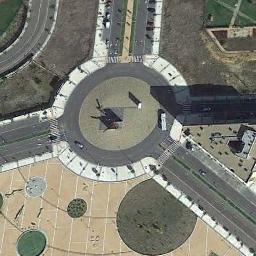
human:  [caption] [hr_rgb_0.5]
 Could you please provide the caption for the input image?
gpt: There are several vehicles on the road at the roundabout with four roads, Some trees and a large square around the roundabout .

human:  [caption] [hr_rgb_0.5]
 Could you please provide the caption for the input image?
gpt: There are several cars at the roundabout .

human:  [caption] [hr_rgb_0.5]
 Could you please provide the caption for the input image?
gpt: The roundabout with three exits and entrances is in the clearing and a square is next to the roundabout .

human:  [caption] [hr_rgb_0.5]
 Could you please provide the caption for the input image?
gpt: The roundabout is on the bare land next to buildings .

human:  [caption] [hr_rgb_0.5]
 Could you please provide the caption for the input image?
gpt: There are three roads connecting to the roundabout .